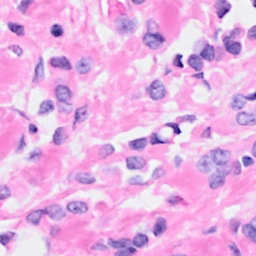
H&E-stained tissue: Breast